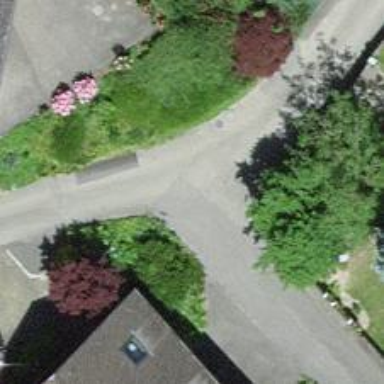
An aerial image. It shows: Paved residential road.